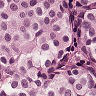
Metastatic tissue present: yes